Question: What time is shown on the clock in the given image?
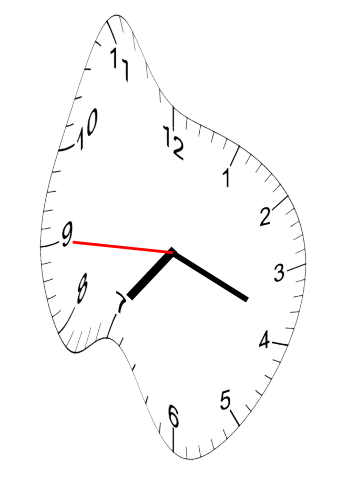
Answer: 07:18:45